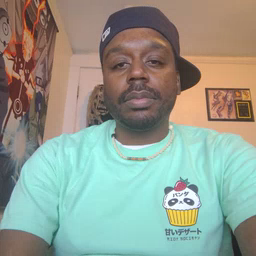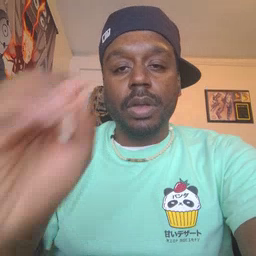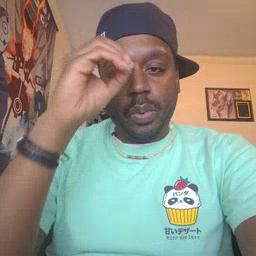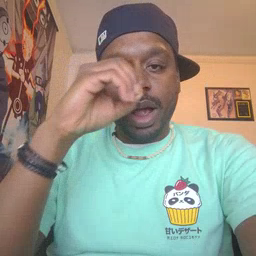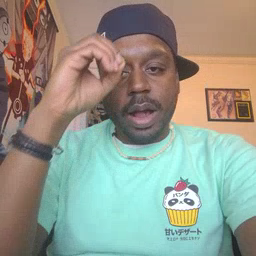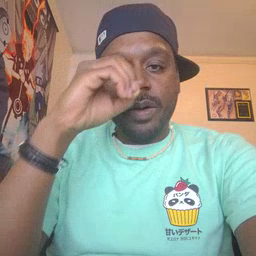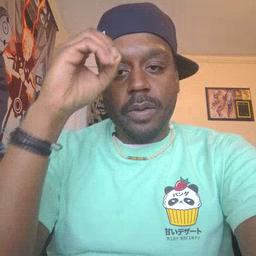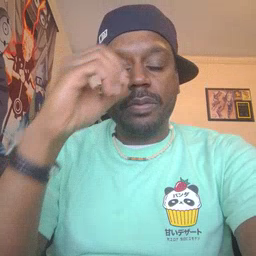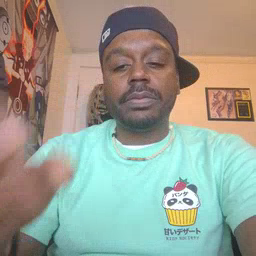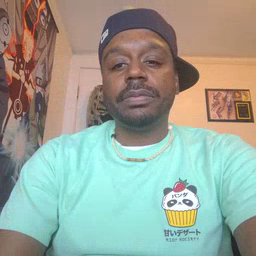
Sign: owl